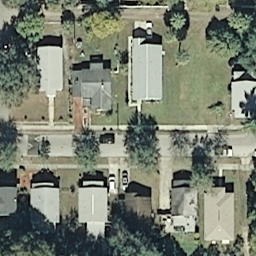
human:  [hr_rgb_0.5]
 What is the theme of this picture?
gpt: medium residential

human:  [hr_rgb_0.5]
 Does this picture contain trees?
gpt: yes

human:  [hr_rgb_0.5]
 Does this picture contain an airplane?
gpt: no

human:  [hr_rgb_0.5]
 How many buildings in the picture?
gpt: ten

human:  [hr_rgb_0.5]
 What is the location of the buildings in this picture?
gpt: top and bottom